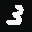
Label: 3